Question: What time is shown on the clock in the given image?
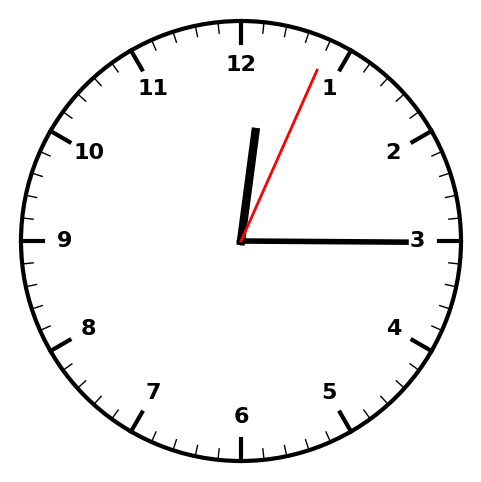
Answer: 12:15:04